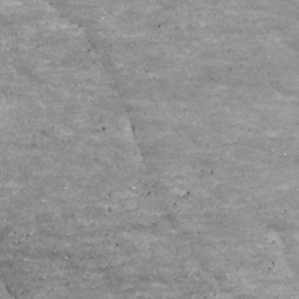
Label: non_frost